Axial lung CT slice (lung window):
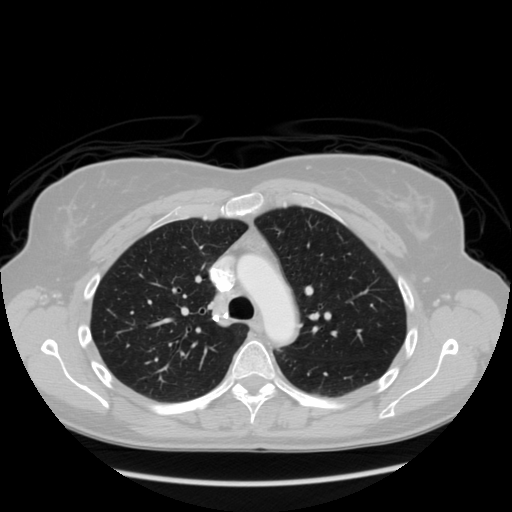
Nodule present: no